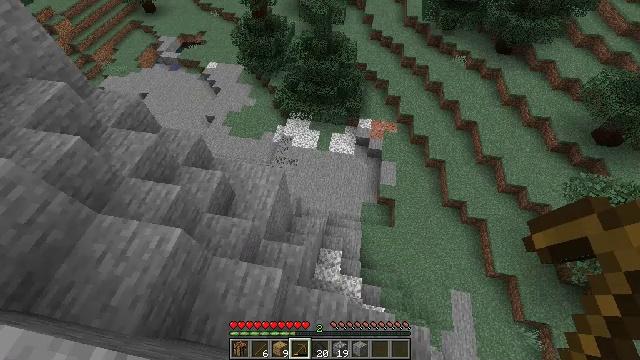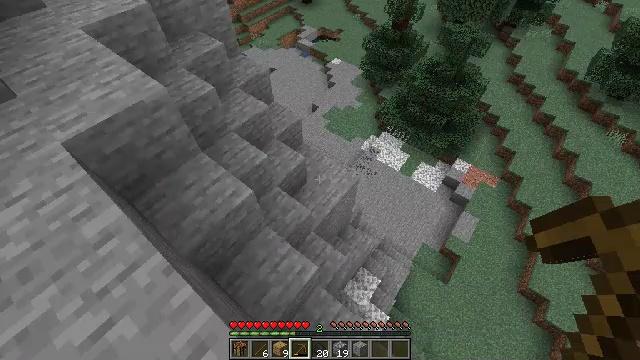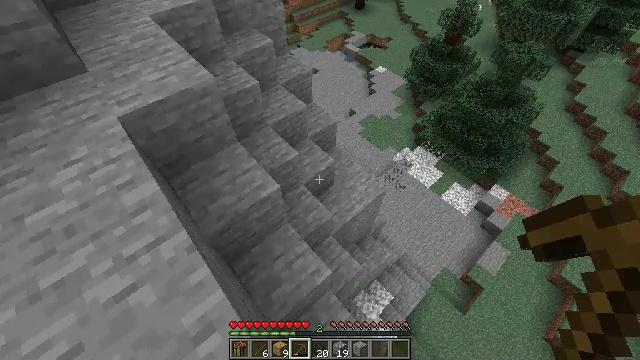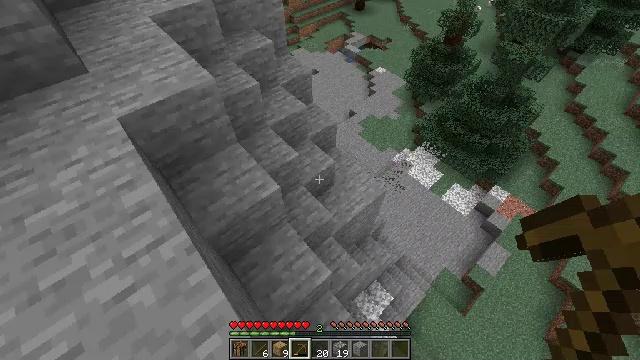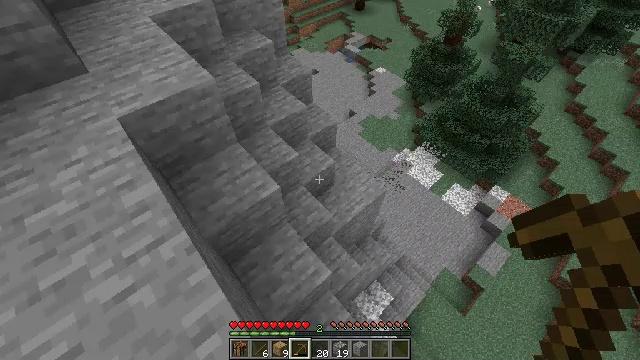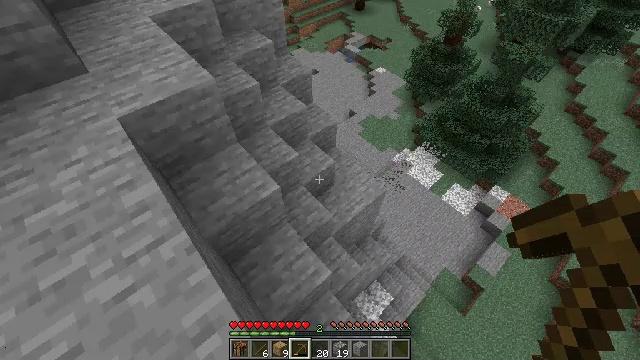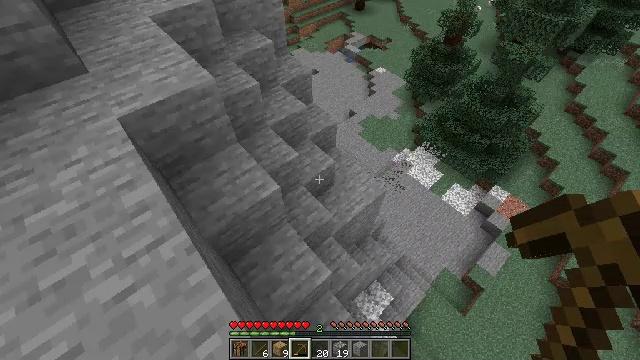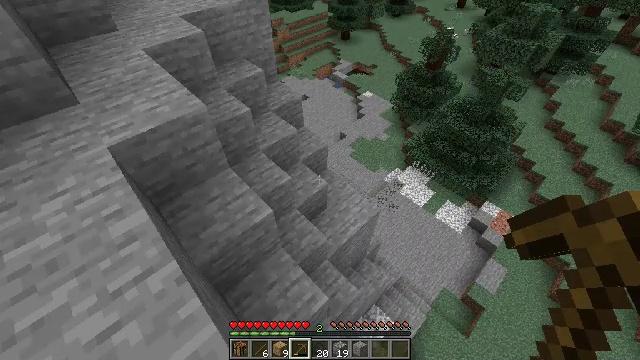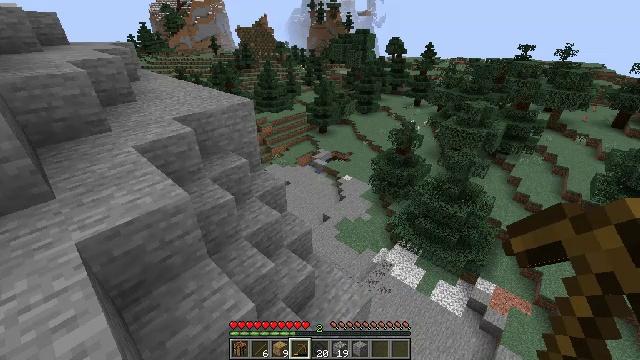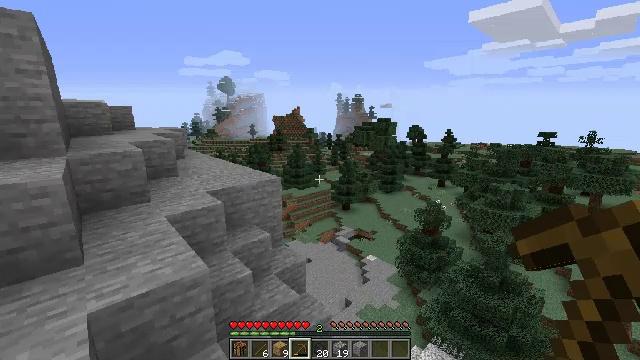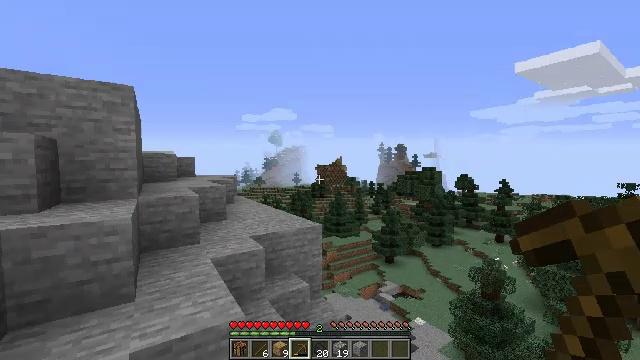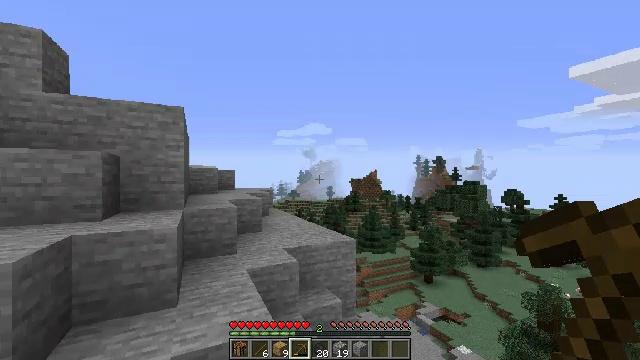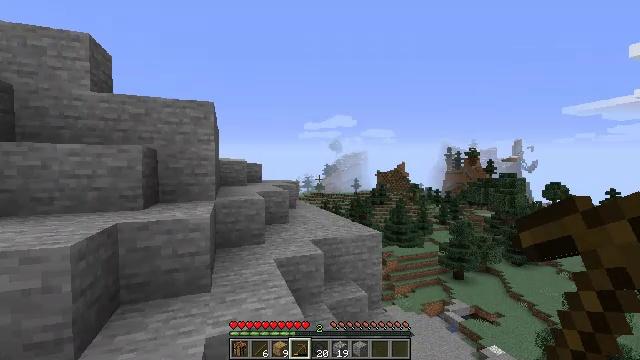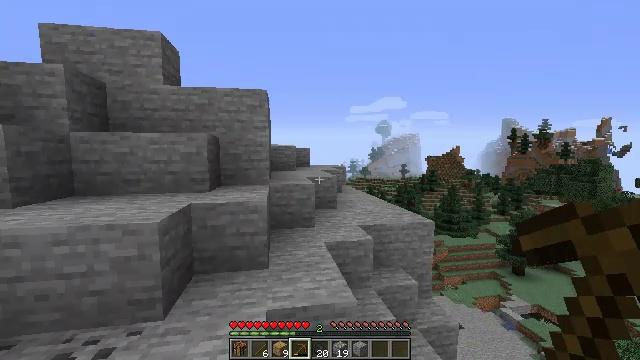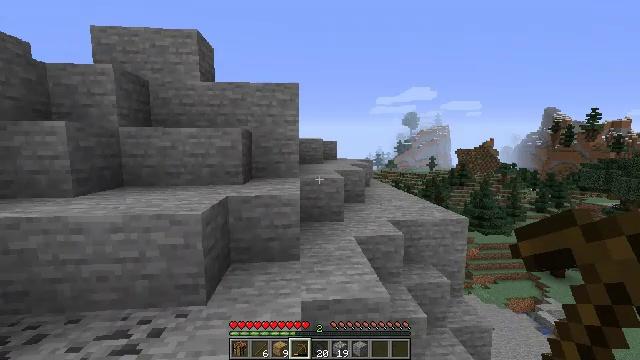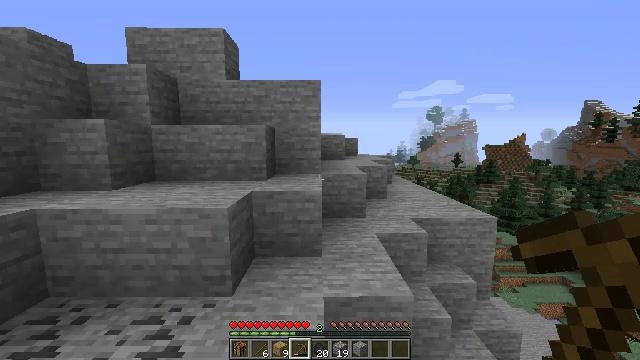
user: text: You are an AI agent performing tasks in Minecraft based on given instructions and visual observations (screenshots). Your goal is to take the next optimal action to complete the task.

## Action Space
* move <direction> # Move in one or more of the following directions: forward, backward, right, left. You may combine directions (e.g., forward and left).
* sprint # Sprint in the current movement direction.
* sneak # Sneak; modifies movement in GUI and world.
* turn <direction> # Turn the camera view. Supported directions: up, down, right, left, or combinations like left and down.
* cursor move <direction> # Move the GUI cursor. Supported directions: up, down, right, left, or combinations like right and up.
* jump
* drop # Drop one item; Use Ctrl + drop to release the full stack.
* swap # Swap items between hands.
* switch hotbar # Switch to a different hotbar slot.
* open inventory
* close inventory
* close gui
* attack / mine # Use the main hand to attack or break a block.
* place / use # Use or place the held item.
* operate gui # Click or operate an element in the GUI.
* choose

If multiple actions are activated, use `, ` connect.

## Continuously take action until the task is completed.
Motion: motion action
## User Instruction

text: Collect some oak leaves.
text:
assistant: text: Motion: turn left and up
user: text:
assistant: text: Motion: turn left
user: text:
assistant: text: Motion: no_op
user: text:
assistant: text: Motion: no_op
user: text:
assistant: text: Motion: no_op
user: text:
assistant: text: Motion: no_op
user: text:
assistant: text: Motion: turn right and up
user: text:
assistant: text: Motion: turn right and up
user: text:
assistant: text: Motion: turn left and up
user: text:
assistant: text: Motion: turn left and up
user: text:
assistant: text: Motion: turn left and up
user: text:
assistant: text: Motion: turn left and down
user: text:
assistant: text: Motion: move left, turn left and down
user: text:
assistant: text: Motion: move left, turn left and down
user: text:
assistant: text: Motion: move forward and move left, turn left
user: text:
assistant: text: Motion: move forward and move left, turn left and down
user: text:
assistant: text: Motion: move forward and move left, turn left
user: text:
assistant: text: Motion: move forward and move left, turn left
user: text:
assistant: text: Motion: move forward
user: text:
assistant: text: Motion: move forward
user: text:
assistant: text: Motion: move forward, turn left
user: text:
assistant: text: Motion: move forward, turn left and down
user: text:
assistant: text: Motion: move forward, turn left
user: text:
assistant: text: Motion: move forward, turn left and down, jump
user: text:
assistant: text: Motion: move forward, turn left and down, jump
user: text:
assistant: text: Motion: move forward, turn left, jump
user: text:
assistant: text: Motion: move forward, jump
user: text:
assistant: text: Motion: move forward, jump
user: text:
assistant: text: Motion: move forward, jump
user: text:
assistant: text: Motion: move forward, jump